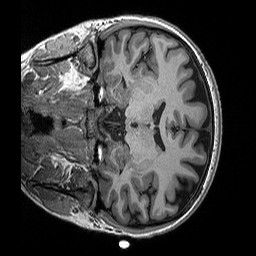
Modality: T1w
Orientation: coronal
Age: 25
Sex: female
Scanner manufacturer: siemens
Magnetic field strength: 3 T
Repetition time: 2.3 s
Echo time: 0.00298 s